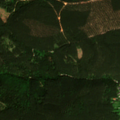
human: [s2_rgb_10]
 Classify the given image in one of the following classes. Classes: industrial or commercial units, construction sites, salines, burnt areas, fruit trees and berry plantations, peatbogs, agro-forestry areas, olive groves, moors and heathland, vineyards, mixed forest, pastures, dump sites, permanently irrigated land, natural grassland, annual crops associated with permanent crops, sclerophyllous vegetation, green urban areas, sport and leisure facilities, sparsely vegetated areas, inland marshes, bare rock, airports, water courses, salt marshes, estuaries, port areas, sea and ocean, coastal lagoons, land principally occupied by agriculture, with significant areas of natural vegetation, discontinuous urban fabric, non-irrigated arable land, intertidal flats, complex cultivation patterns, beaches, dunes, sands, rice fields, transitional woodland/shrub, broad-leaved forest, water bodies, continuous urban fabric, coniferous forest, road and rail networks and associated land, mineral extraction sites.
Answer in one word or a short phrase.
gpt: land principally occupied by agriculture, with significant areas of natural vegetation, coniferous forest